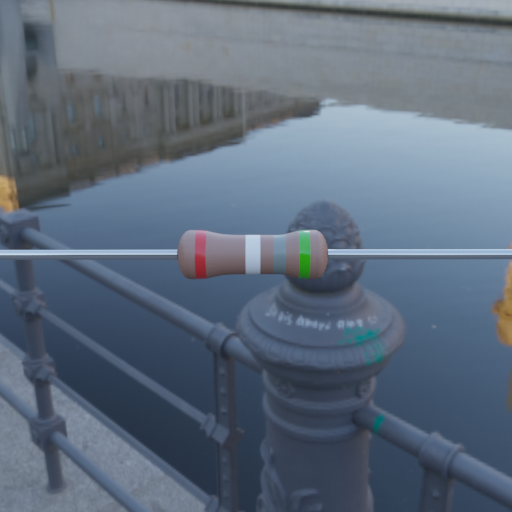
Resistor colour bands (in order): red, white, gray, green